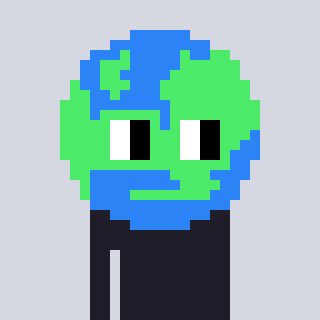
a pixel art character with square light green glasses, a earth-shaped head and a grayscale-colored body on a cool background